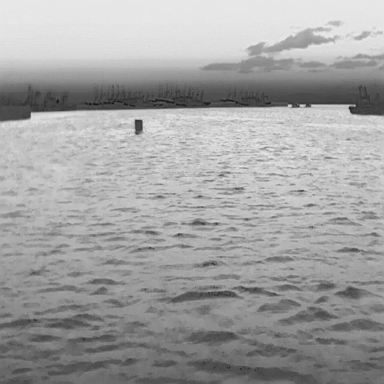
There is a bulk_carrier in the infrared image.